Question: I'm trying to plot a simple diagram with gnuplot. Unfortunately it's not drawing anything. The ranges on the diagram are correct.
This are my commands:
'''
set xdata time
set timefmt "%Y-%m-%d %H:%M:%S"
plot 'output-small.dat' using 1:3 with points
'''
Contents of 'output-small.dat':
'''
#ErfassungsZeit VerbrauchT
2013-05-15 10:15:21.187 186.209729771549
2013-05-15 10:14:20.933 224.545927174927
2013-05-15 10:13:20.537 188.<PHONE>
....
2013-05-15 09:54:15.707 254.789197859055
2013-05-15 09:53:15.580 213.<PHONE>
2013-05-15 09:52:15.547 280.716197626502
'''
And this ist he resulting diagram:

Any idea what's missing?
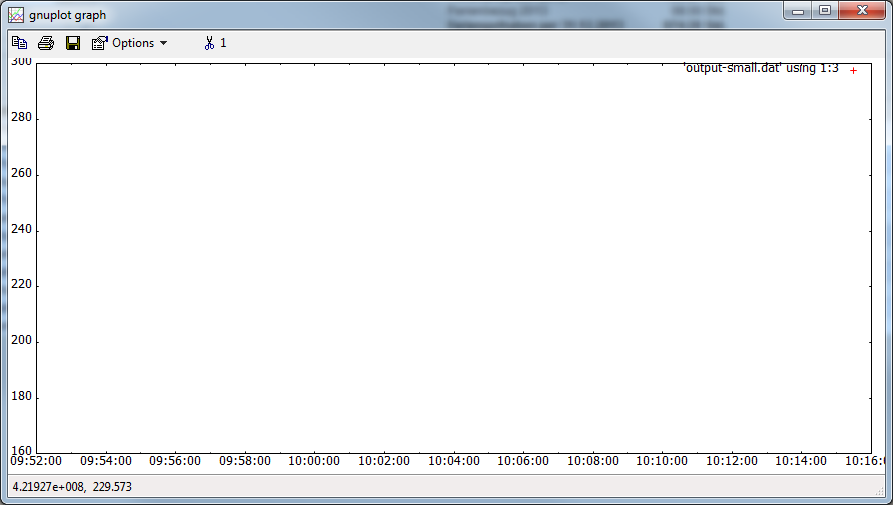
Answer: I just started the very same script today and everything is fine. Thanks for the support anyway!